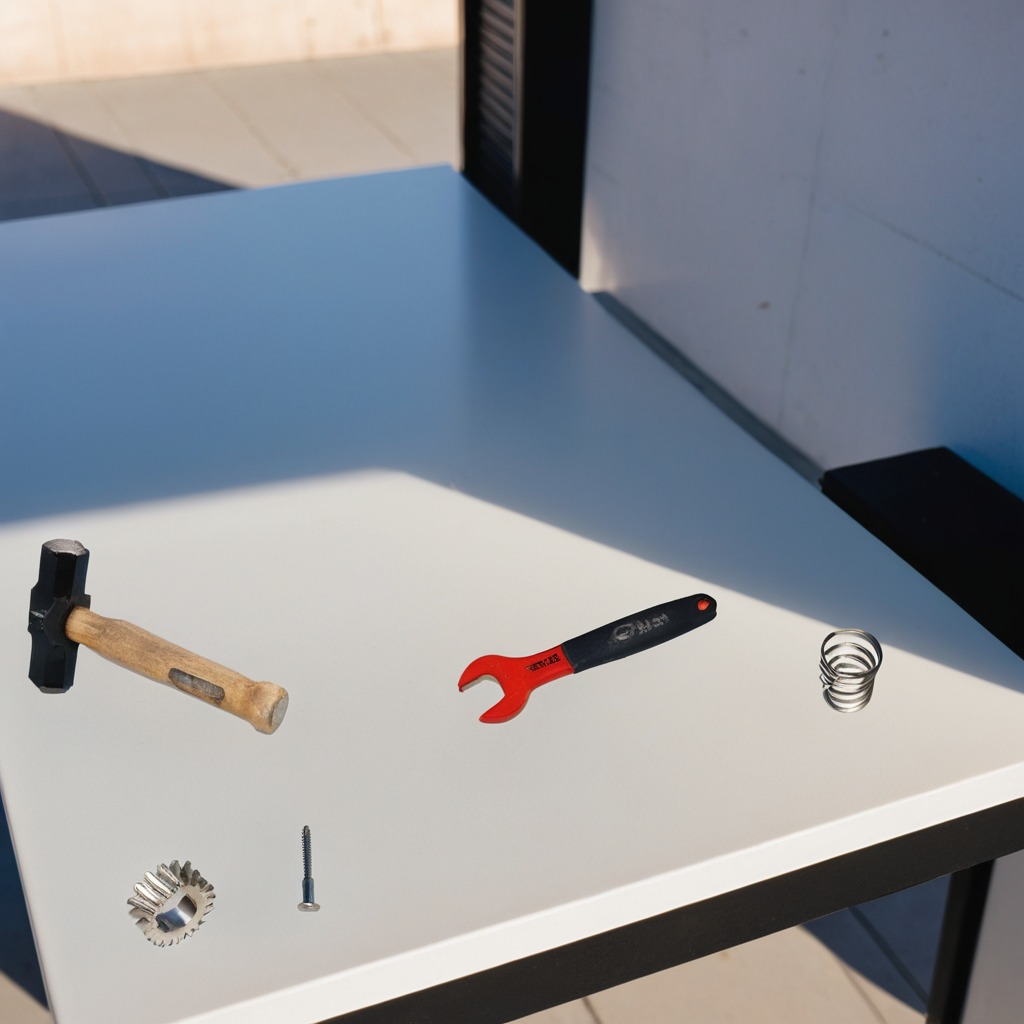
A gear with teeth, a screw, a hammer, a coiled metal spring, and a wrench are lying on the utility table.